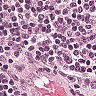
Metastatic tissue present: no